Question: I have a sheet that I have scripted and I am stuck on one spot. The report I get has all of the warehouses together and it's time consuming to manually split them. This is the last part of the script and I am stumped.
Column B is where all of the warehouses are listed. I want all of warehouse 1 to be moved to the page for warehouse 1, warehouse 2 to warehouse 2... etc. This is my code so far and it is not acting as I expect. Calling for orders in warehouse 1 gets me an order from warehouses 2 and 5. Not all of them, just a handful. Any help would be appreciated.
'''
function splitYards(sheet){
//getting the proper range from All Warehouses This works don't change it
var sheet = SpreadsheetApp.getActiveSpreadsheet().getSheetByName("All Warehouses");
var awLastRow = sheet.getLastRow();
var awRange = sheet.getRange(2,2,awLastRow-1,1);
var awValues = awRange.getValues();
//end of this working
//console.log(awValues);
//begin For statement
for (var i=1; i<awValues.length; i++) {
if (awValues[i] == 1){
var destination = SpreadsheetApp.getActiveSpreadsheet().getSheetByName("Warehouse 1");
var drange = sheet.getRange(1,i,1,1);
var dValue = drange.getValues();
//console.log(dValue);
//does not work yet...
// dValue.copyTo(destination);
}
}
}
'''
I have added a simple example to try to explain. Anything that is coming from warehouse 1 gets copied to another sheet that is called Warehouse 1. All items coming from Warehouse 2 gets moved to a sheet called Warehouse 2. I want to move the entire row to the new sheets.

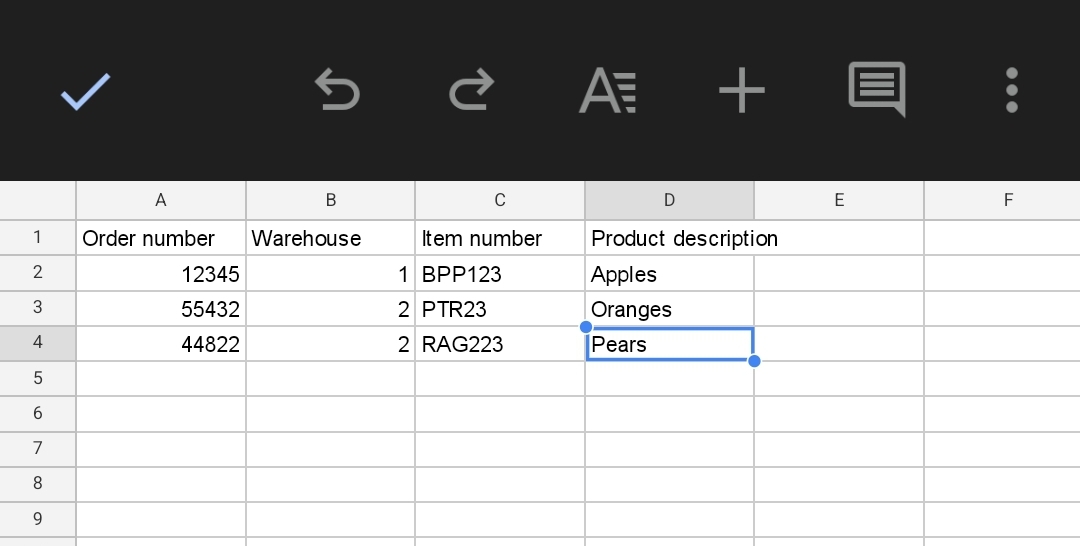
Answer: I believe your goal is as follows.
- - - '1''Warehouse 1'
### Modification points:
- 'getValues()' returns 2 dimensional array. In this case, 'awValues[i] == 1' is 'awValues[i][0] == 1'.- In your script, only one sheet is used.- In order to retrieve the values from a row using your for loop, please modify 'var drange = sheet.getRange(1,i,1,1)' to 'sheet.getRange(i + 2, 1, 1, sheet.getLastColumn())'.- For example, when you want to use your for loop, you might be able to modify as follows.'''
for (var i = awValues.length - 1; i >= 0; i--) {
if (awValues[i][0] == 1) {
var destination = SpreadsheetApp.getActiveSpreadsheet().getSheetByName("Warehouse 1");
var drange = sheet.getRange(i + 2, 1, 1, sheet.getLastColumn());
drange.moveTo(destination.getRange(destination.getLastRow() + 1, 1));
}
}
'''
- But, when 'SpreadsheetApp.getActiveSpreadsheet().getSheetByName("Warehouse 1")', 'moveTo' and 'getValues()' is used in a loop, the process cost will be high.
So, in this answer, I would like to propose the following modified script.
### Modified script:
'''
function splitYards2() {
var ss = SpreadsheetApp.getActiveSpreadsheet();
var sheet = ss.getSheetByName("All Warehouses");
var range = sheet.getRange("A2:D" + sheet.getLastRow());
var values = range.getValues();
var sheets = [...new Set(values.map(r => r[1]))].reduce((o, e) => (o[e] = ss.getSheetByName("Warehouse " + e) || ss.insertSheet("Warehouse " + e), o), {});
[...values.reduce((m, r) => m.set(r[1], m.has(r[1]) ? [m.get(r[1]), r] : r), new Map())]
.forEach(([k, v]) => {
var s = sheets[k];
if (s) s.getRange(s.getLastRow() + 1, 1, v.length, v[0].length).setValues(v);
});
range.clearContent();
}
'''
- 'All Warehouses''Warehouse #'
### About some unclear points, I guessed as follows.
- 'Warehouse #'
### References:
- <URL>